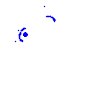
Particle: electron